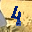
Label: 4